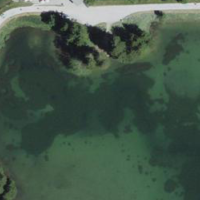
EUNIS habitat code: 14
Species observed at this site:
Caltha palustris
Sorbus aucuparia